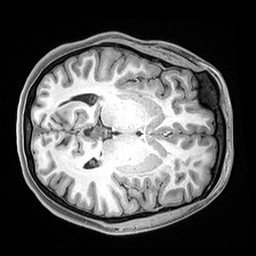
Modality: T1w
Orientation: axial
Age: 20
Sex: female
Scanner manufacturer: siemens
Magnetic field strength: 3 T
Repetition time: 2.4 s
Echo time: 0.00217 s